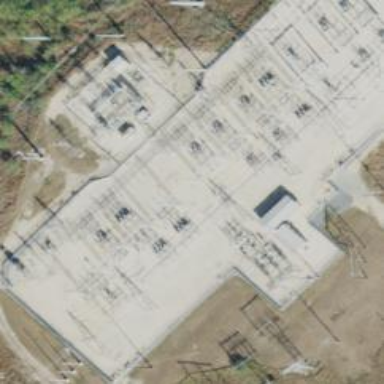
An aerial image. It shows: Fence surrounds transmission level power substation.